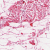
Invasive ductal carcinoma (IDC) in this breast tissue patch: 0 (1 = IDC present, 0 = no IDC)